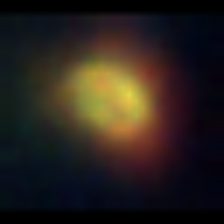
Taxon: NanoPlankton
Group: Other